Interaction volume radius: 5 \u00c5
Interaction volume height: 35 \u00c5
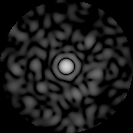
Disorder parameter: 0.8438